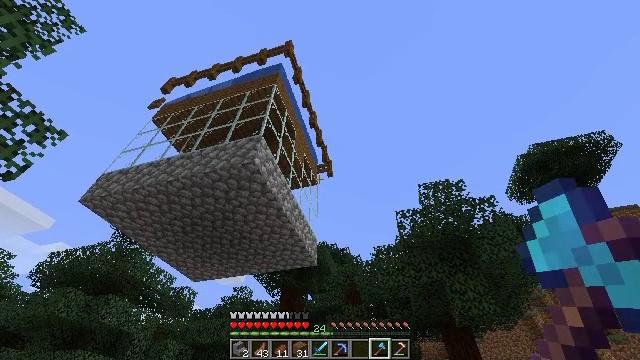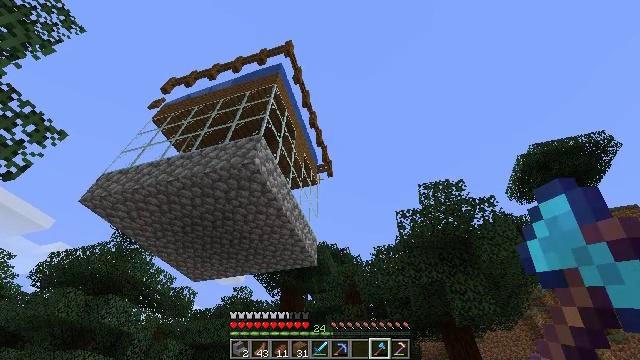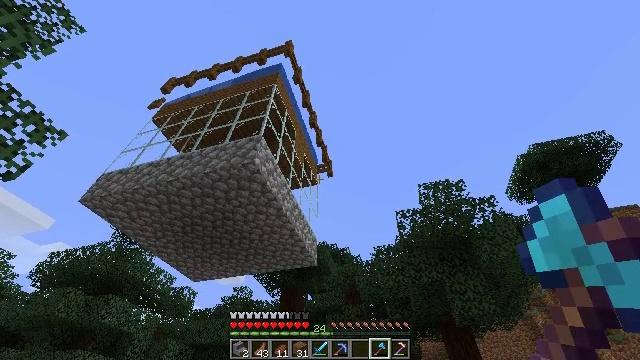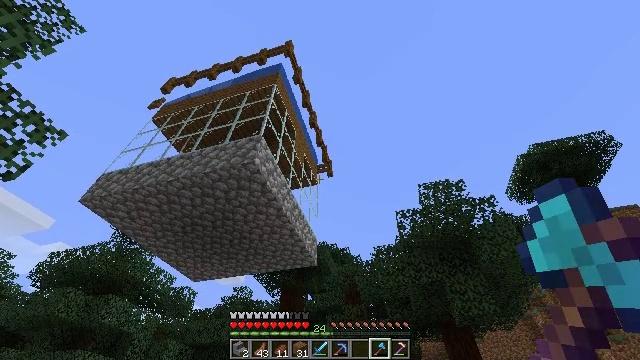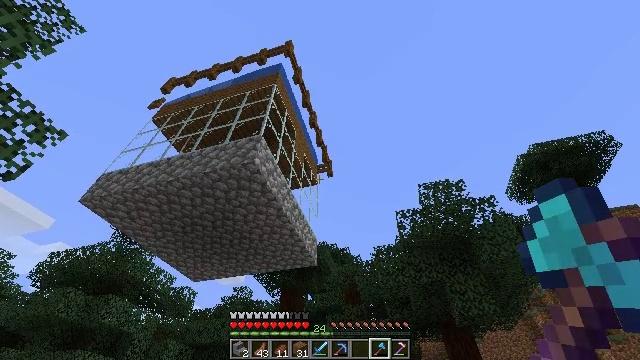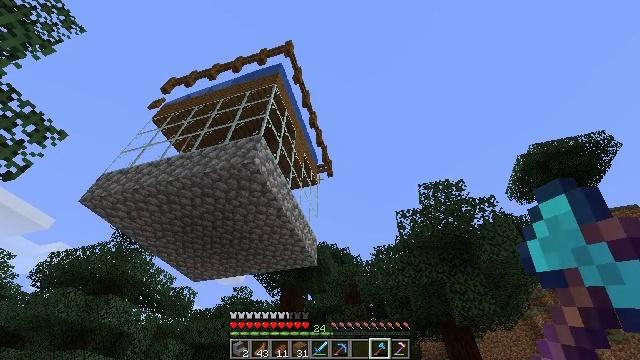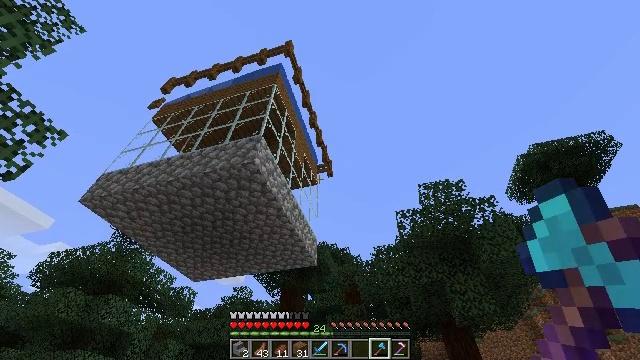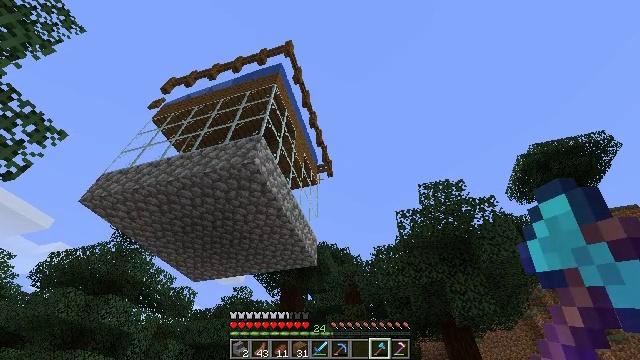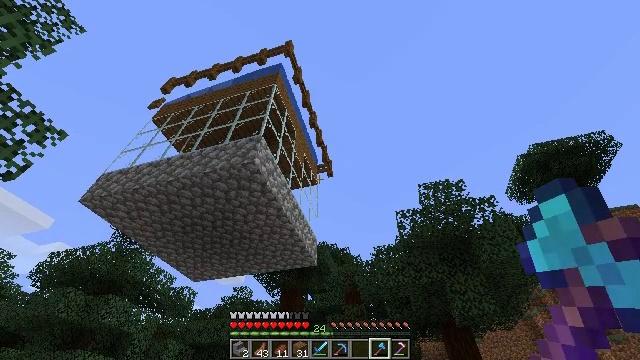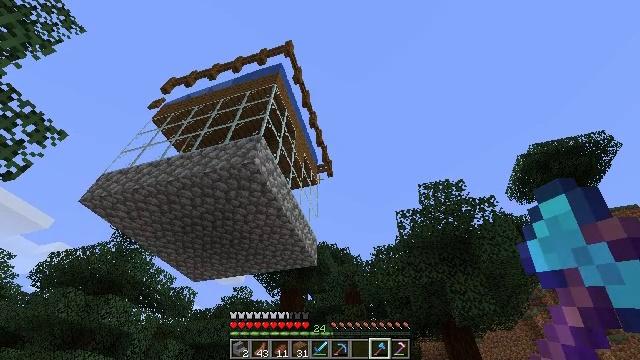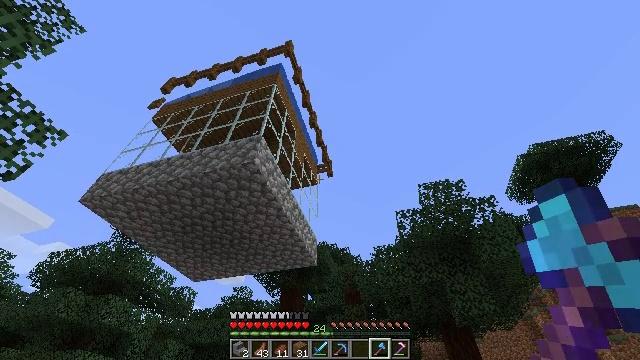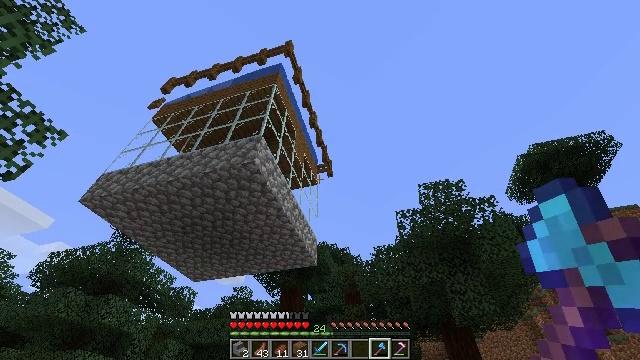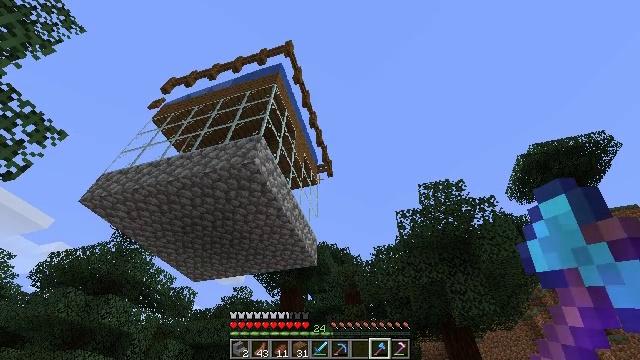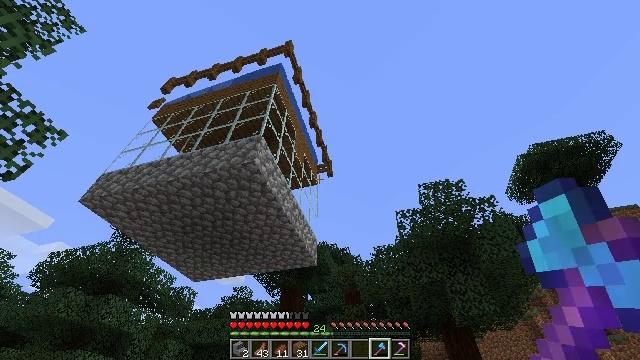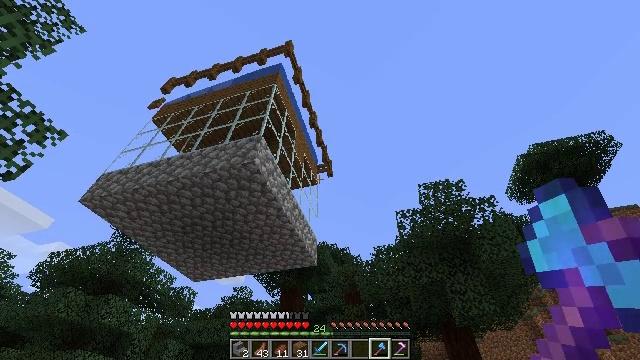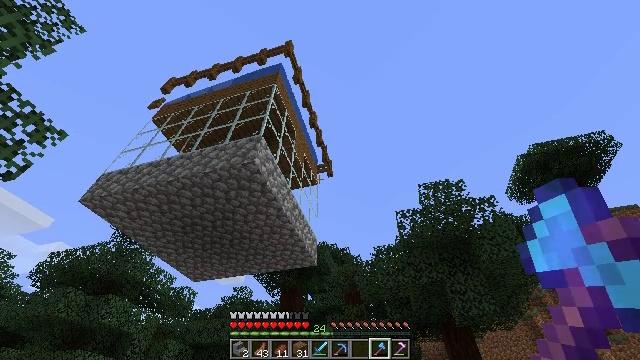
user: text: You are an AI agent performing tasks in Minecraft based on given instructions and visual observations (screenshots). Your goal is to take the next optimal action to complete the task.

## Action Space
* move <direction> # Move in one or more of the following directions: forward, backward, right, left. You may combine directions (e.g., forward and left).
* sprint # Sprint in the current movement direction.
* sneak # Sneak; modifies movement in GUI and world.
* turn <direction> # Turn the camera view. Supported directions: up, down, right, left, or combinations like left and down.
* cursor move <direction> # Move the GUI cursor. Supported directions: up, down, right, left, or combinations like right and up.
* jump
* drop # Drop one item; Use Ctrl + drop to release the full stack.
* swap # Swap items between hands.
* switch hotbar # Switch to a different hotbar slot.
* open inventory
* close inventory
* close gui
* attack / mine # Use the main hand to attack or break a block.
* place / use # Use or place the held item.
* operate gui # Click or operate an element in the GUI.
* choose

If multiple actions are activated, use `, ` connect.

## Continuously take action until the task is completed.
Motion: motion action
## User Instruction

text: Mine the sweet berry bush.
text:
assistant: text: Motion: no_op
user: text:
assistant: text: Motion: no_op
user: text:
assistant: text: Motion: no_op
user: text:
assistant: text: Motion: no_op
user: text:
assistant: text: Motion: no_op
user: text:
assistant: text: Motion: no_op
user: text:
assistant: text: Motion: no_op
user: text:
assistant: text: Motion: no_op
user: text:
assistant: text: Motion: no_op
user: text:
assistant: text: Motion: no_op
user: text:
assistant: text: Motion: no_op
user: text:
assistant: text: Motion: no_op
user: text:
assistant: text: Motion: no_op
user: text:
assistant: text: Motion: no_op
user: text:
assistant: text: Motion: no_op
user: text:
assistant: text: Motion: no_op
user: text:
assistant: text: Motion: no_op
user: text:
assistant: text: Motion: no_op
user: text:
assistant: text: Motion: no_op
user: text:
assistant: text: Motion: no_op
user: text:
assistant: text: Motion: no_op
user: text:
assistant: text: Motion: no_op
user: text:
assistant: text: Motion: no_op
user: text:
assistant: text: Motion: no_op
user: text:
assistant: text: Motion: no_op
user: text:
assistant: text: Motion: no_op
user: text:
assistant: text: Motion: no_op
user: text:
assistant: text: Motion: no_op
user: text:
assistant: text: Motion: no_op
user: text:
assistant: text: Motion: no_op